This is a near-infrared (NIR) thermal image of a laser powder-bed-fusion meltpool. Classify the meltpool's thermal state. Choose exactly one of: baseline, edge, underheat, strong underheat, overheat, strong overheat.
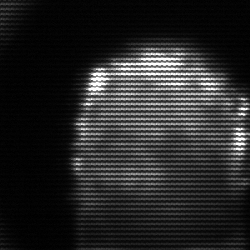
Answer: baseline